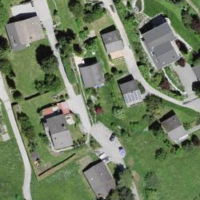
EUNIS habitat code: 55
Species observed at this site:
Cerastium tomentosum